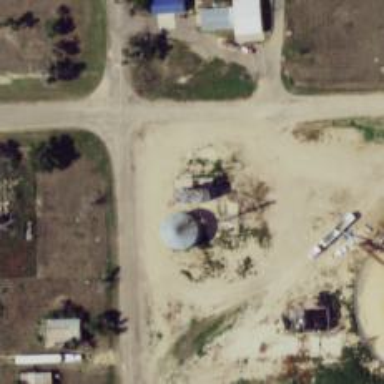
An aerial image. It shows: Silo.